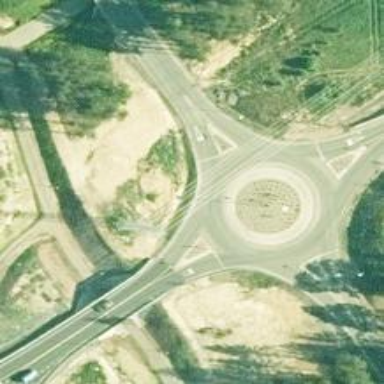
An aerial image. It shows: Secondary road with asphalt surface leading to roundabout.